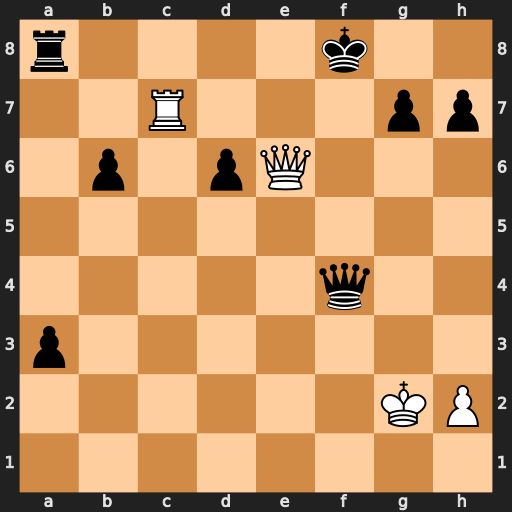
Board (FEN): r4k2/2R3pp/1p1pQ3/8/5q2/p7/6KP/8
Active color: w
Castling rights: -
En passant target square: -
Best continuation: Qe7+ Kg8 Qxg7#